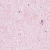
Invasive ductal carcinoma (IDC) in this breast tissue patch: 0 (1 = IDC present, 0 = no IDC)